Question: >
<URL>
Hi All,
Doing something like this
'''
alert(999999999999999999999999999999999999999999999999);
'''
results in this

How to i stop converting a number to a string from saying 1e+XX or Infinity?
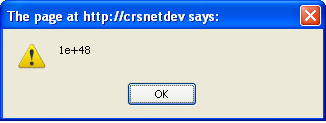
Answer: There is only so many digits that will actually be able to maintain precision so when you reach that limit it starts using the e+ notation...
alert(' '+ 12345678901234567890 + ' ')
Will output 12345678901234567000
So for example also if you did
alert(' '+ 999999999999999999 + ' ')
You get 1000000000000000000
GL...